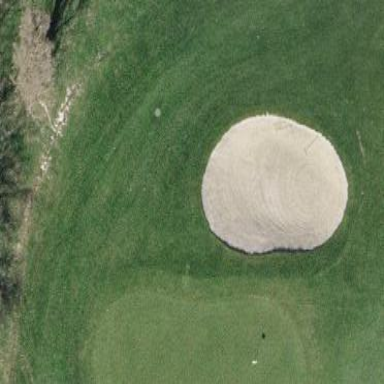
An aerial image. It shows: Sandy area is golf bunker.